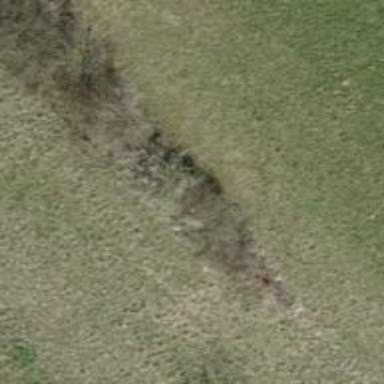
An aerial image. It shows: Hedge acting as barrier.